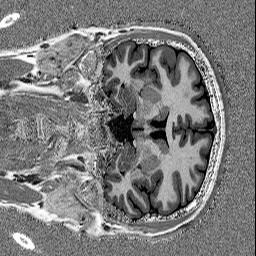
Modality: UNIT1
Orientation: coronal
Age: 28
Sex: male
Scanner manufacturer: siemens
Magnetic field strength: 3 T
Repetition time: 5 s
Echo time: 0.00298 s